Question: I'm interested in how the Microsoft Visual C++ compiler treat/optimize static variables.
My code:
'''
#include <cstdlib>
void no_static_initialization()
{
static int value = 3;
}
void static_initialization(int new_value)
{
static int value = new_value;
}
int main()
{
no_static_initialization();
static_initialization(1);
static_initialization(std::rand());
return 0;
}
'''
Here's the assembly for the code (compiled with optimizations):

My main area of interest is the last case.
Here, the first statement got fully optimized and two calls of the second statement were inlined and they actually represent similiar chunks of code.
Each of them does 'test something something' and then makes a short 'jump' if the test wasn't successful (these jumps obviously point to the end of corresponding routine).
Does the compiler make an explicit check on every function call for if the function is called the first time?
Does the compiler actually have a 'flag', which indicates if this is the first time the function was called or not?
Where is it stored (I guess all that 'test' stuff is about it, but I'm not exactly sure)?
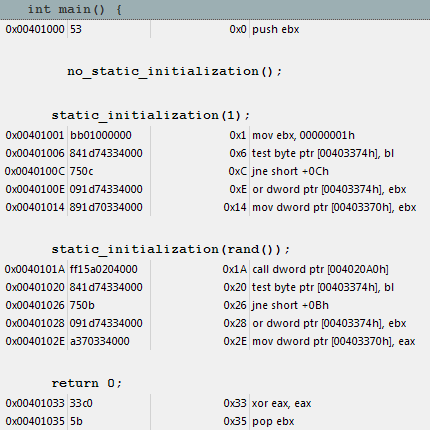
Answer: Yes, the compiler has to add a hidden flag to test whether it is the first call to the function and initialize or not depending on that. In both snippets it is testing the flag, if it is raised it will jump to the end of the function or else it will initialize the static variable. Note that since the compiler has inlined the function it could as well optimize away the second test, knowing that the flag is to be tested only on the first call.
The flag seems to be located at address 0x00403374, and takes a byte, while the variable itself is located at address 0x00403370.